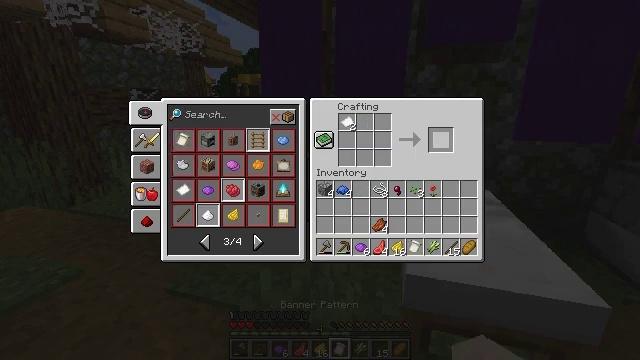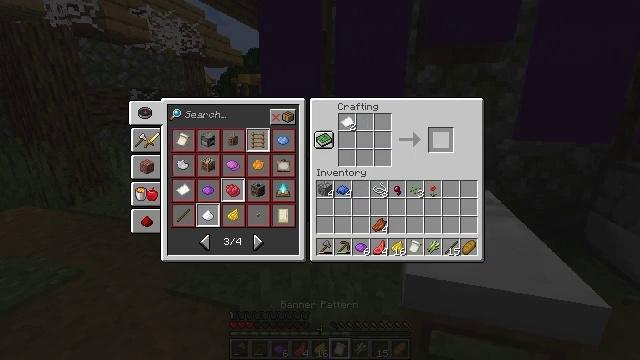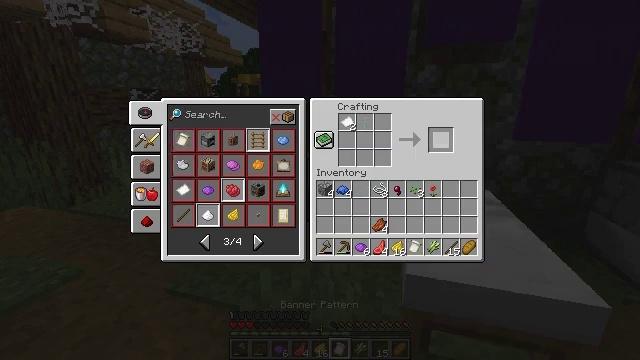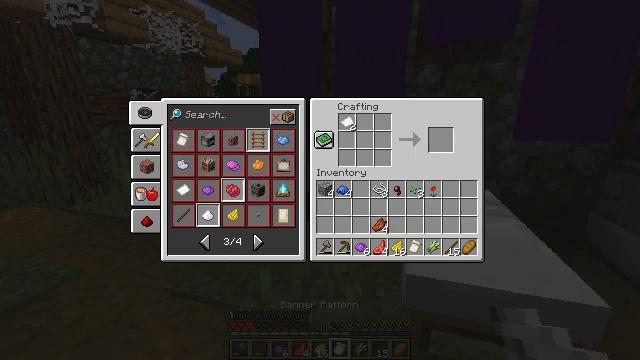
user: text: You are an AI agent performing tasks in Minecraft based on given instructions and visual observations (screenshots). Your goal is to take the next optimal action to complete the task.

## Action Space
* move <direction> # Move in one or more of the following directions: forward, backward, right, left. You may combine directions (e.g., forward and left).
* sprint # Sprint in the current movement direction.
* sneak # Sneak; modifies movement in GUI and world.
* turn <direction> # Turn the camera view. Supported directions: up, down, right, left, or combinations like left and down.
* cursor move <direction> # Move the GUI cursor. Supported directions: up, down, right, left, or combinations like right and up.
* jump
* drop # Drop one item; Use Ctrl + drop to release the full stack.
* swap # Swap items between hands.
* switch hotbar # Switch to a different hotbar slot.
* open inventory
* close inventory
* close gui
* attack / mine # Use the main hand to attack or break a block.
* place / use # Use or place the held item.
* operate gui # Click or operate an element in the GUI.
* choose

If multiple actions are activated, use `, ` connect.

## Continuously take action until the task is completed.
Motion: motion action
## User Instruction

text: Interact with the crafting table to craft a flower banner pattern.
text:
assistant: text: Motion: sneak, operate gui
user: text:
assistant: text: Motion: sneak
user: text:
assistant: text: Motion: sneak, cursor move left
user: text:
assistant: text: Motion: sneak